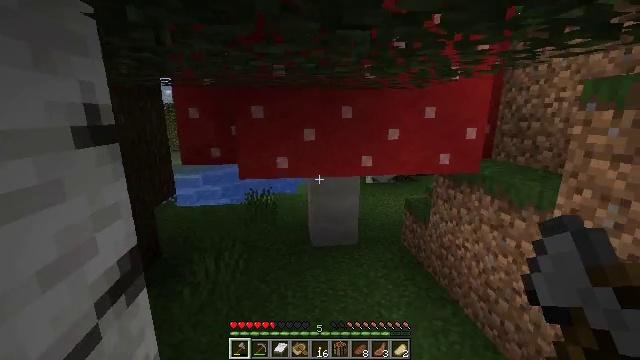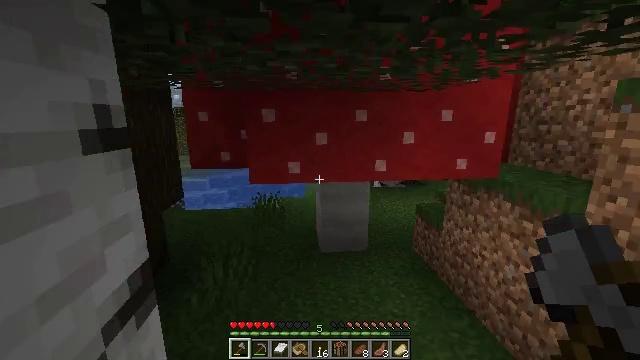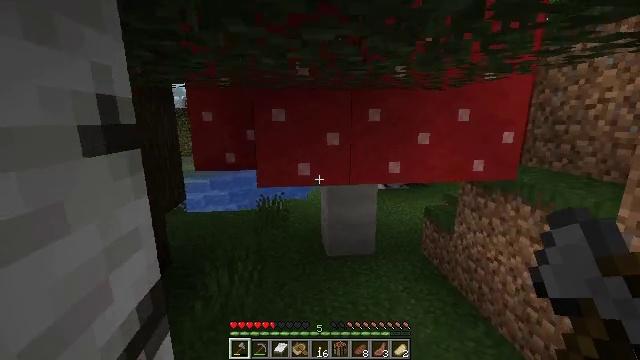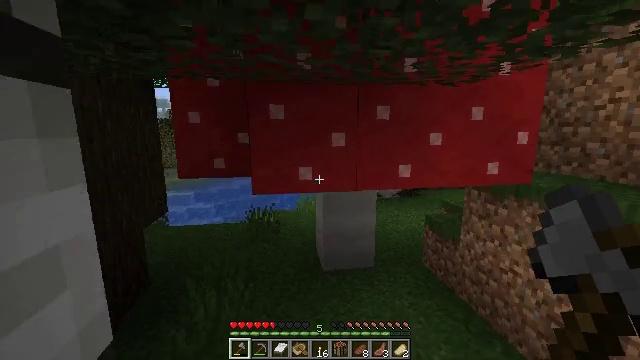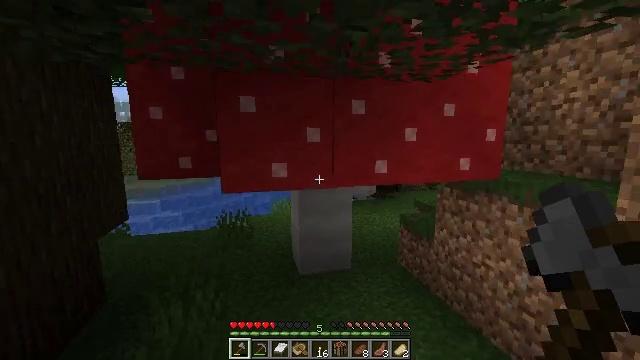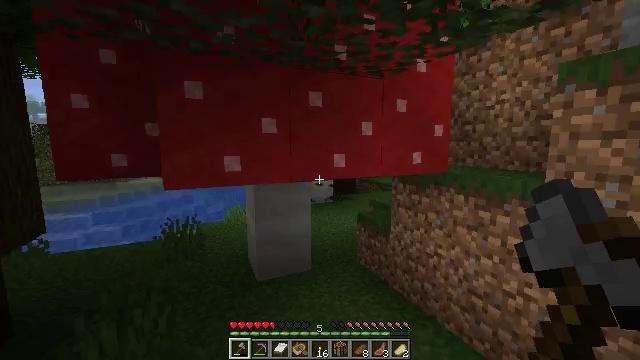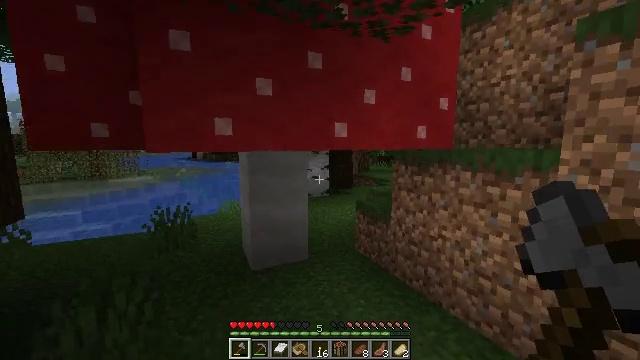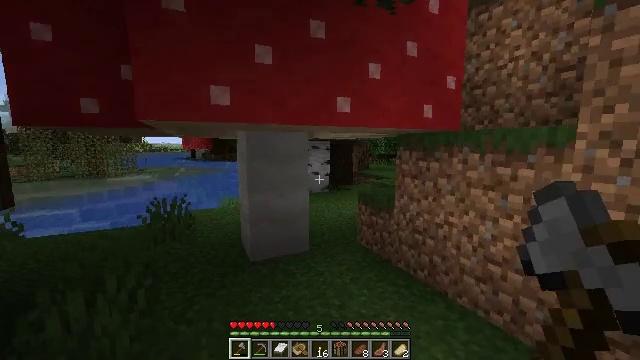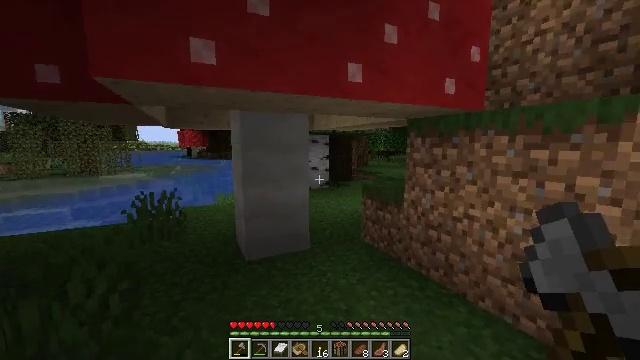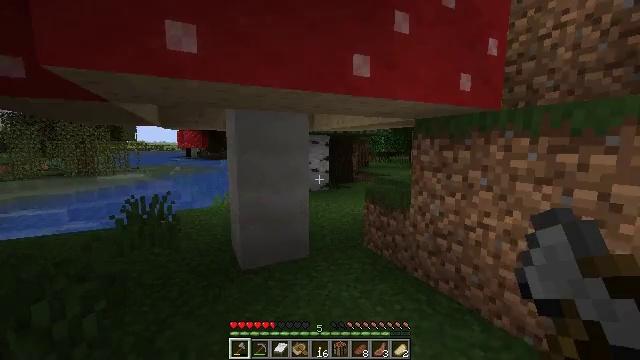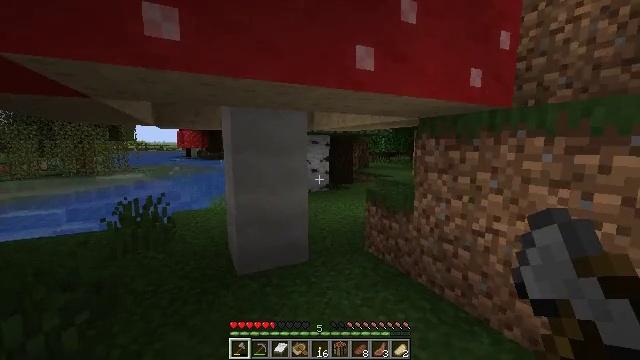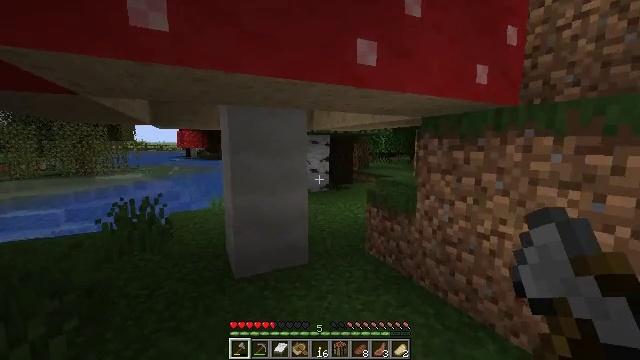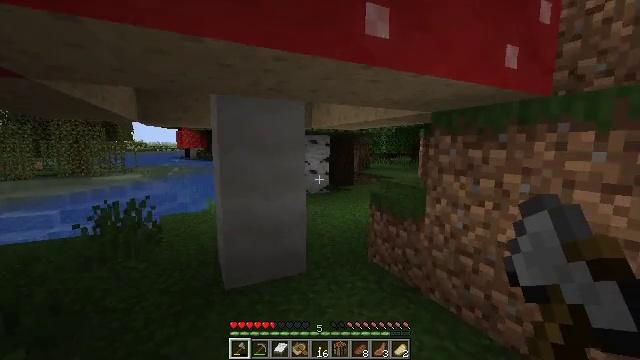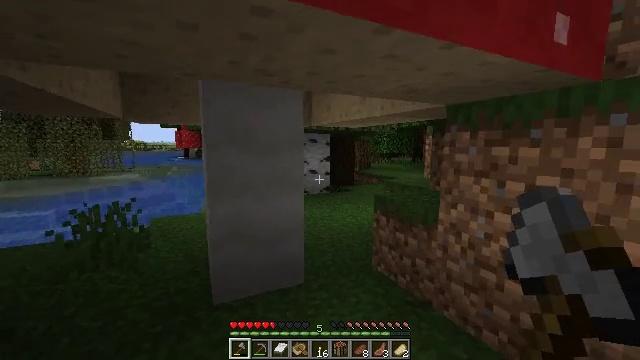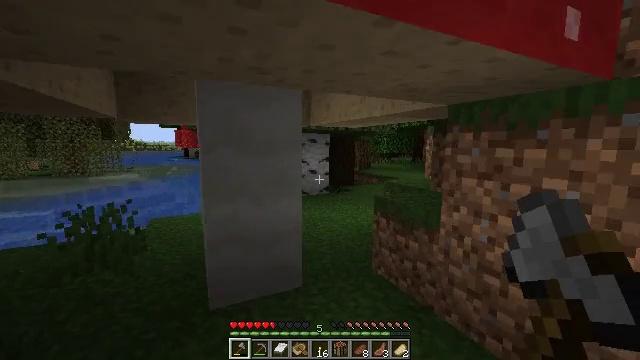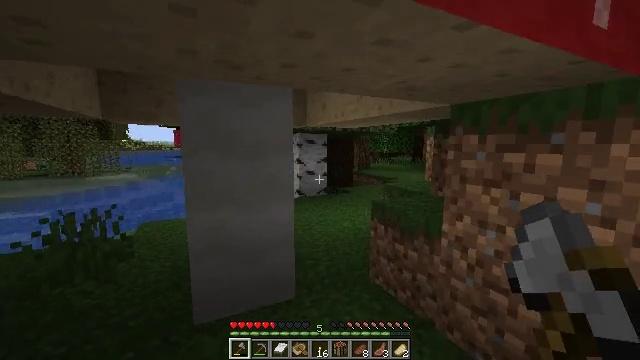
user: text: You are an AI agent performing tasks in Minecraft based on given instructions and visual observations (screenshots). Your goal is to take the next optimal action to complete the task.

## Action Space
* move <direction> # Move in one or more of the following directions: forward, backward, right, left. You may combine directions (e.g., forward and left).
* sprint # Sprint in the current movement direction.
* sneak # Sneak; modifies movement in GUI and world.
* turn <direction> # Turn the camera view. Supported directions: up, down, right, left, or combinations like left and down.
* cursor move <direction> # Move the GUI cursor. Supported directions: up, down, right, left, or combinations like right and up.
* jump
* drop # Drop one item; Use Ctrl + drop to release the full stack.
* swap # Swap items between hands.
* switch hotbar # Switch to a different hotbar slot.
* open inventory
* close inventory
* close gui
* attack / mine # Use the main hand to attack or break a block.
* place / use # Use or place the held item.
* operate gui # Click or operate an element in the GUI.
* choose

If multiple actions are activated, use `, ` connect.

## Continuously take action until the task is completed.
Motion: motion action
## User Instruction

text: Mine the sugar cane near rivers.
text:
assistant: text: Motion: move forward and move left, turn left
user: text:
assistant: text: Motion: move forward and move left
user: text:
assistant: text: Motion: move forward, turn right and up
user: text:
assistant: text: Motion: move forward, turn right and up
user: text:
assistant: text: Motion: move forward, turn right and up
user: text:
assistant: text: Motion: move forward, turn right
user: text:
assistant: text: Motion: move forward
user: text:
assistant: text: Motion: move forward
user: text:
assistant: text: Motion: move forward
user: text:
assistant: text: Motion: move forward
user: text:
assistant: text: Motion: move forward
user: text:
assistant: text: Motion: move forward
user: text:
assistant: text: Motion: move forward
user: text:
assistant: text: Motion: move forward and move right
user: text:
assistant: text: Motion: move forward and move right
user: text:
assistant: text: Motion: move forward and move right
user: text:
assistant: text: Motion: move forward
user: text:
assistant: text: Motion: move forward
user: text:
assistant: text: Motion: move forward
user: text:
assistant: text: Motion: move forward
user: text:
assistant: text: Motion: move forward
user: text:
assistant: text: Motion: move forward
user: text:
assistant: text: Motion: move forward
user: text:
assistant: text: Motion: move forward
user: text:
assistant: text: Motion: move forward
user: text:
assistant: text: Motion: move forward
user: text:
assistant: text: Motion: move forward
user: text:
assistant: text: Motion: move forward
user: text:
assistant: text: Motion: move forward
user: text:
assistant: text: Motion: move forward